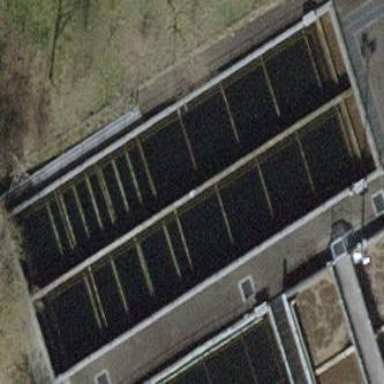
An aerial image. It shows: Image of wastewater.